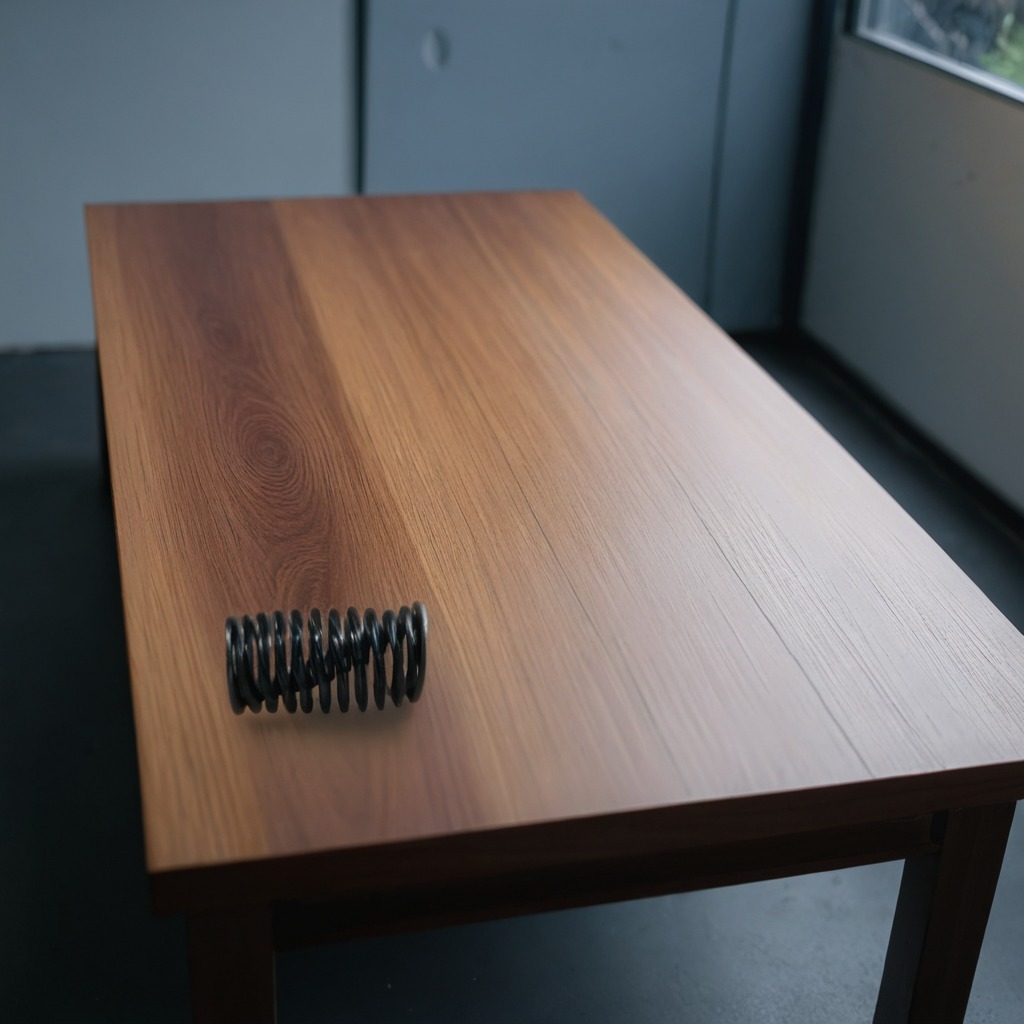
A coiled metal spring is lying on a table with faint burn marks in a small garage at twilight.